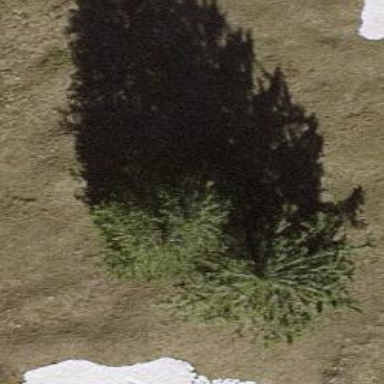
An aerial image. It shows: Single tag "natural: tree."